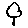
Label: tree